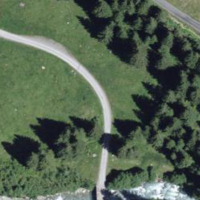
EUNIS habitat code: 26
Species observed at this site:
Tussilago farfara